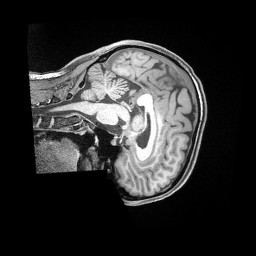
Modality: T1w
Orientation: sagittal
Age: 34
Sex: female
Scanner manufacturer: siemens
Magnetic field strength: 3 T
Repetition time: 2 s
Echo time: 0.00211 s